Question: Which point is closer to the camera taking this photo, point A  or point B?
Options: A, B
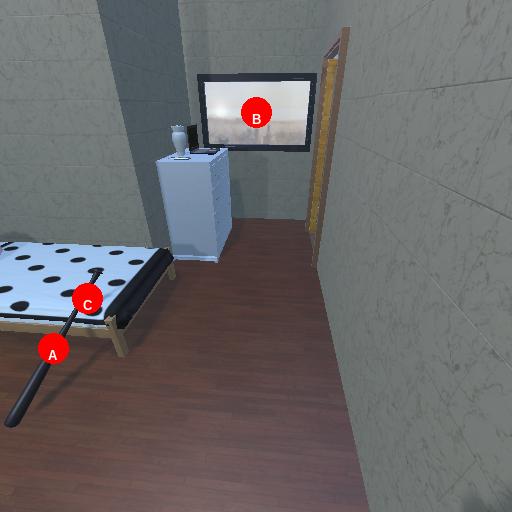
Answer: A